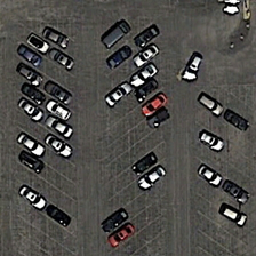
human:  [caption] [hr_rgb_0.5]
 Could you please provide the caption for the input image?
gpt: Two white cars are driving in the parking lot.

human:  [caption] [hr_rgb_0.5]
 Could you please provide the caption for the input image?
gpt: Two white cars pulled into the parking lot.

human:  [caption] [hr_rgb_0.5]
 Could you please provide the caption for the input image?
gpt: Two white cars entered the parking lot.

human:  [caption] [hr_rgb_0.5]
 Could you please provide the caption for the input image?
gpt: Two white cars enter the parking lot

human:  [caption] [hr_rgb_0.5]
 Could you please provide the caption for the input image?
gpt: Two white cars are driving into the parking lot.